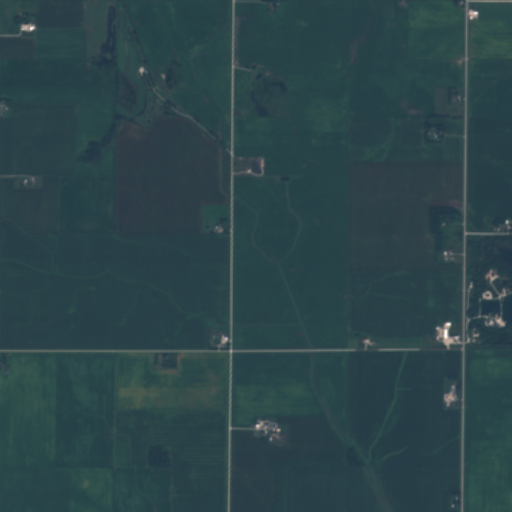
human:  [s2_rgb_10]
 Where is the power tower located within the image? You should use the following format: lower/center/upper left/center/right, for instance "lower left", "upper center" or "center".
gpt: The power tower is located in the lower of the image.
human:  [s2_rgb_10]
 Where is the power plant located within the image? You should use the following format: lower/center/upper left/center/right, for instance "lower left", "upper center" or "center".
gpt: There is no power plant in the image.